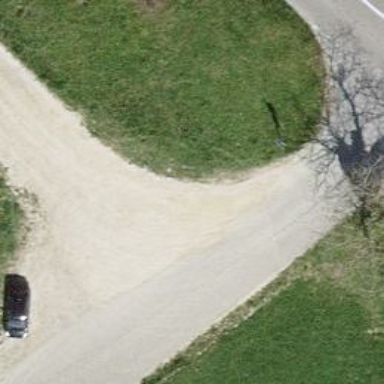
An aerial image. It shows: Paved track road with grade1 track type.